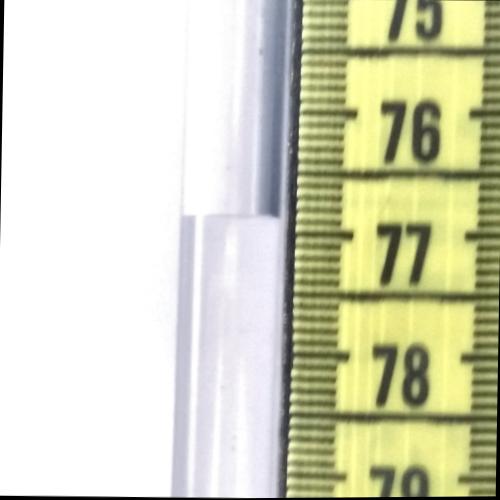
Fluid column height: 76.9 cm